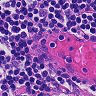
Metastatic tissue present: no